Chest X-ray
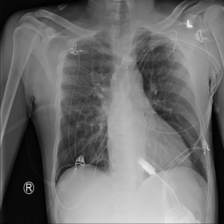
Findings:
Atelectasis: negative
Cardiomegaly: negative
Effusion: negative
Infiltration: positive
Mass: negative
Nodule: negative
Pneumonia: negative
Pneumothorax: negative
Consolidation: negative
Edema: negative
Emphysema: negative
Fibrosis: negative
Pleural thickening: negative
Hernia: negative